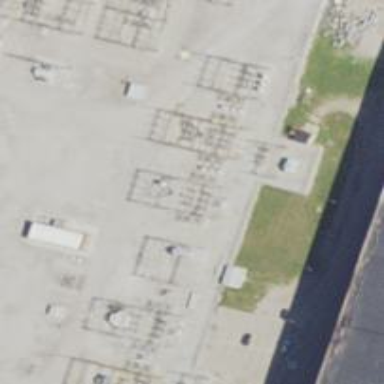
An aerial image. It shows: Switch for power supply.